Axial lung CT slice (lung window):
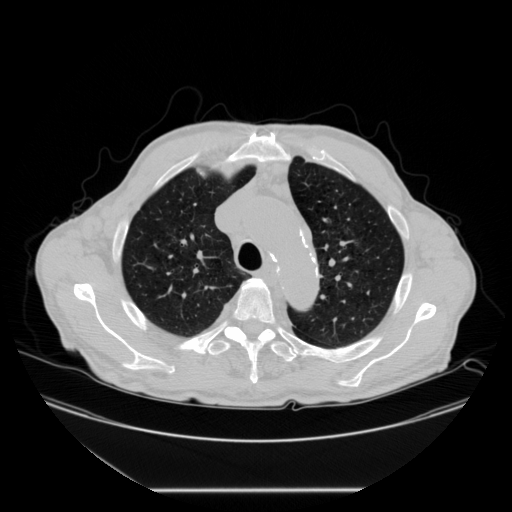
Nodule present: no